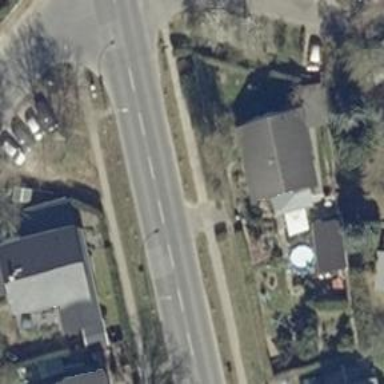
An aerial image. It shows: Secondary road with asphalt surface and sidewalk on both sides. Lane markings are present on the road.